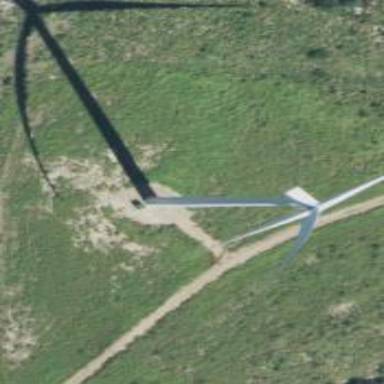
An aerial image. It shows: Wind generator powered by horizontal-axis wind turbine.